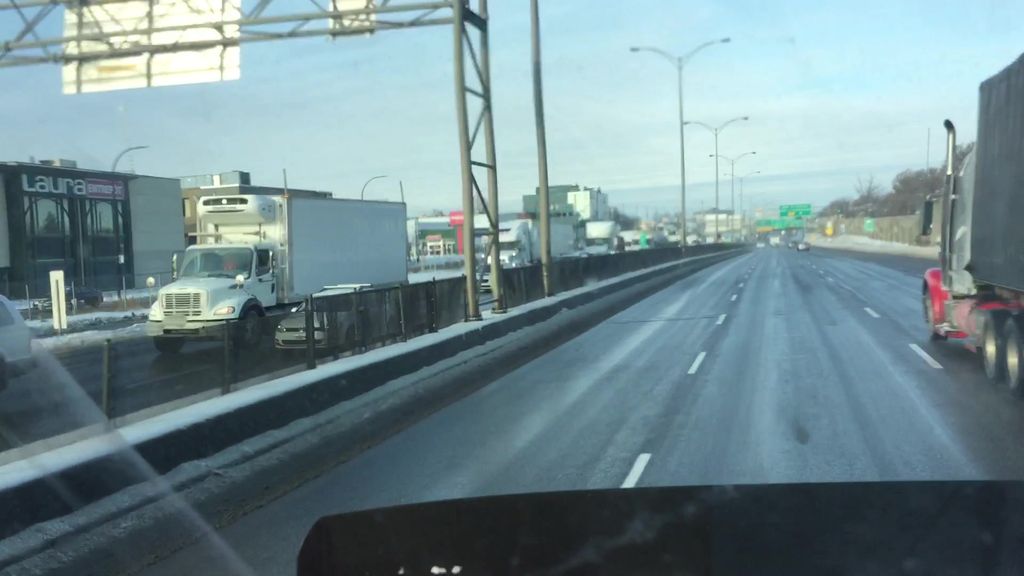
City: montreal